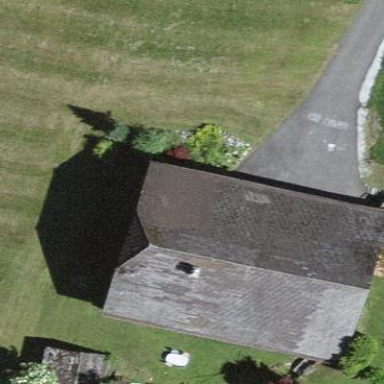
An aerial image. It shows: Farm building.